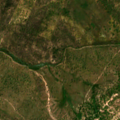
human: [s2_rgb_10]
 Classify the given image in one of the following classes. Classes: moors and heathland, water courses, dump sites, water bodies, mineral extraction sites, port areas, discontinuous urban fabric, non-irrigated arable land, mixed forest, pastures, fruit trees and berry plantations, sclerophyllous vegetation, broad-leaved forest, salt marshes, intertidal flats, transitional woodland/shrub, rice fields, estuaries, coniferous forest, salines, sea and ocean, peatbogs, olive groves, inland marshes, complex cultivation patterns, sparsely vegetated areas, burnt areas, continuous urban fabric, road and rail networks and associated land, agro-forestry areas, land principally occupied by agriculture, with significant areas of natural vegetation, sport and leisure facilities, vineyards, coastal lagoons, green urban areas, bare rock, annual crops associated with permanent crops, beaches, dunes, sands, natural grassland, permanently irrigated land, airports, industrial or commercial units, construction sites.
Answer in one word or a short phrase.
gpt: agro-forestry areas, broad-leaved forest, transitional woodland/shrub